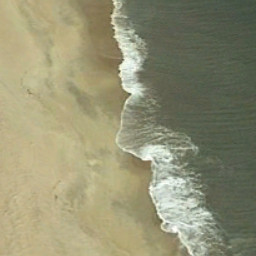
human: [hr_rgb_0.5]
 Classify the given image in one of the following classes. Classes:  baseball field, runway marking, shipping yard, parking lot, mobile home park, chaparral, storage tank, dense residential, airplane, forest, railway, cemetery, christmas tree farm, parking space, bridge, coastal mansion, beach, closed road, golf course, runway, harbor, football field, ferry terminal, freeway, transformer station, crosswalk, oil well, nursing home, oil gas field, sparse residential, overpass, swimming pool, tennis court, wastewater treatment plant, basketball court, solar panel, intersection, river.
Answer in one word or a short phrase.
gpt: beach